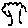
Label: tree